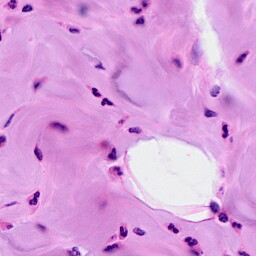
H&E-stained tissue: Breast